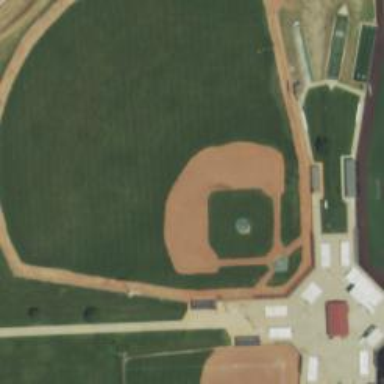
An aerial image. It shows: Baseball pitch for leisure land activities.